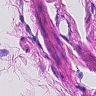
Metastatic tissue present: no